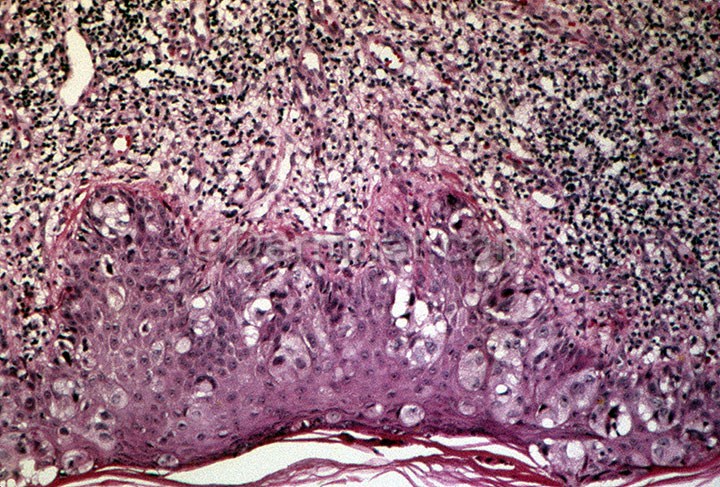
Disease: Actinic Keratosis Basal Cell Carcinoma and other Malignant Lesions